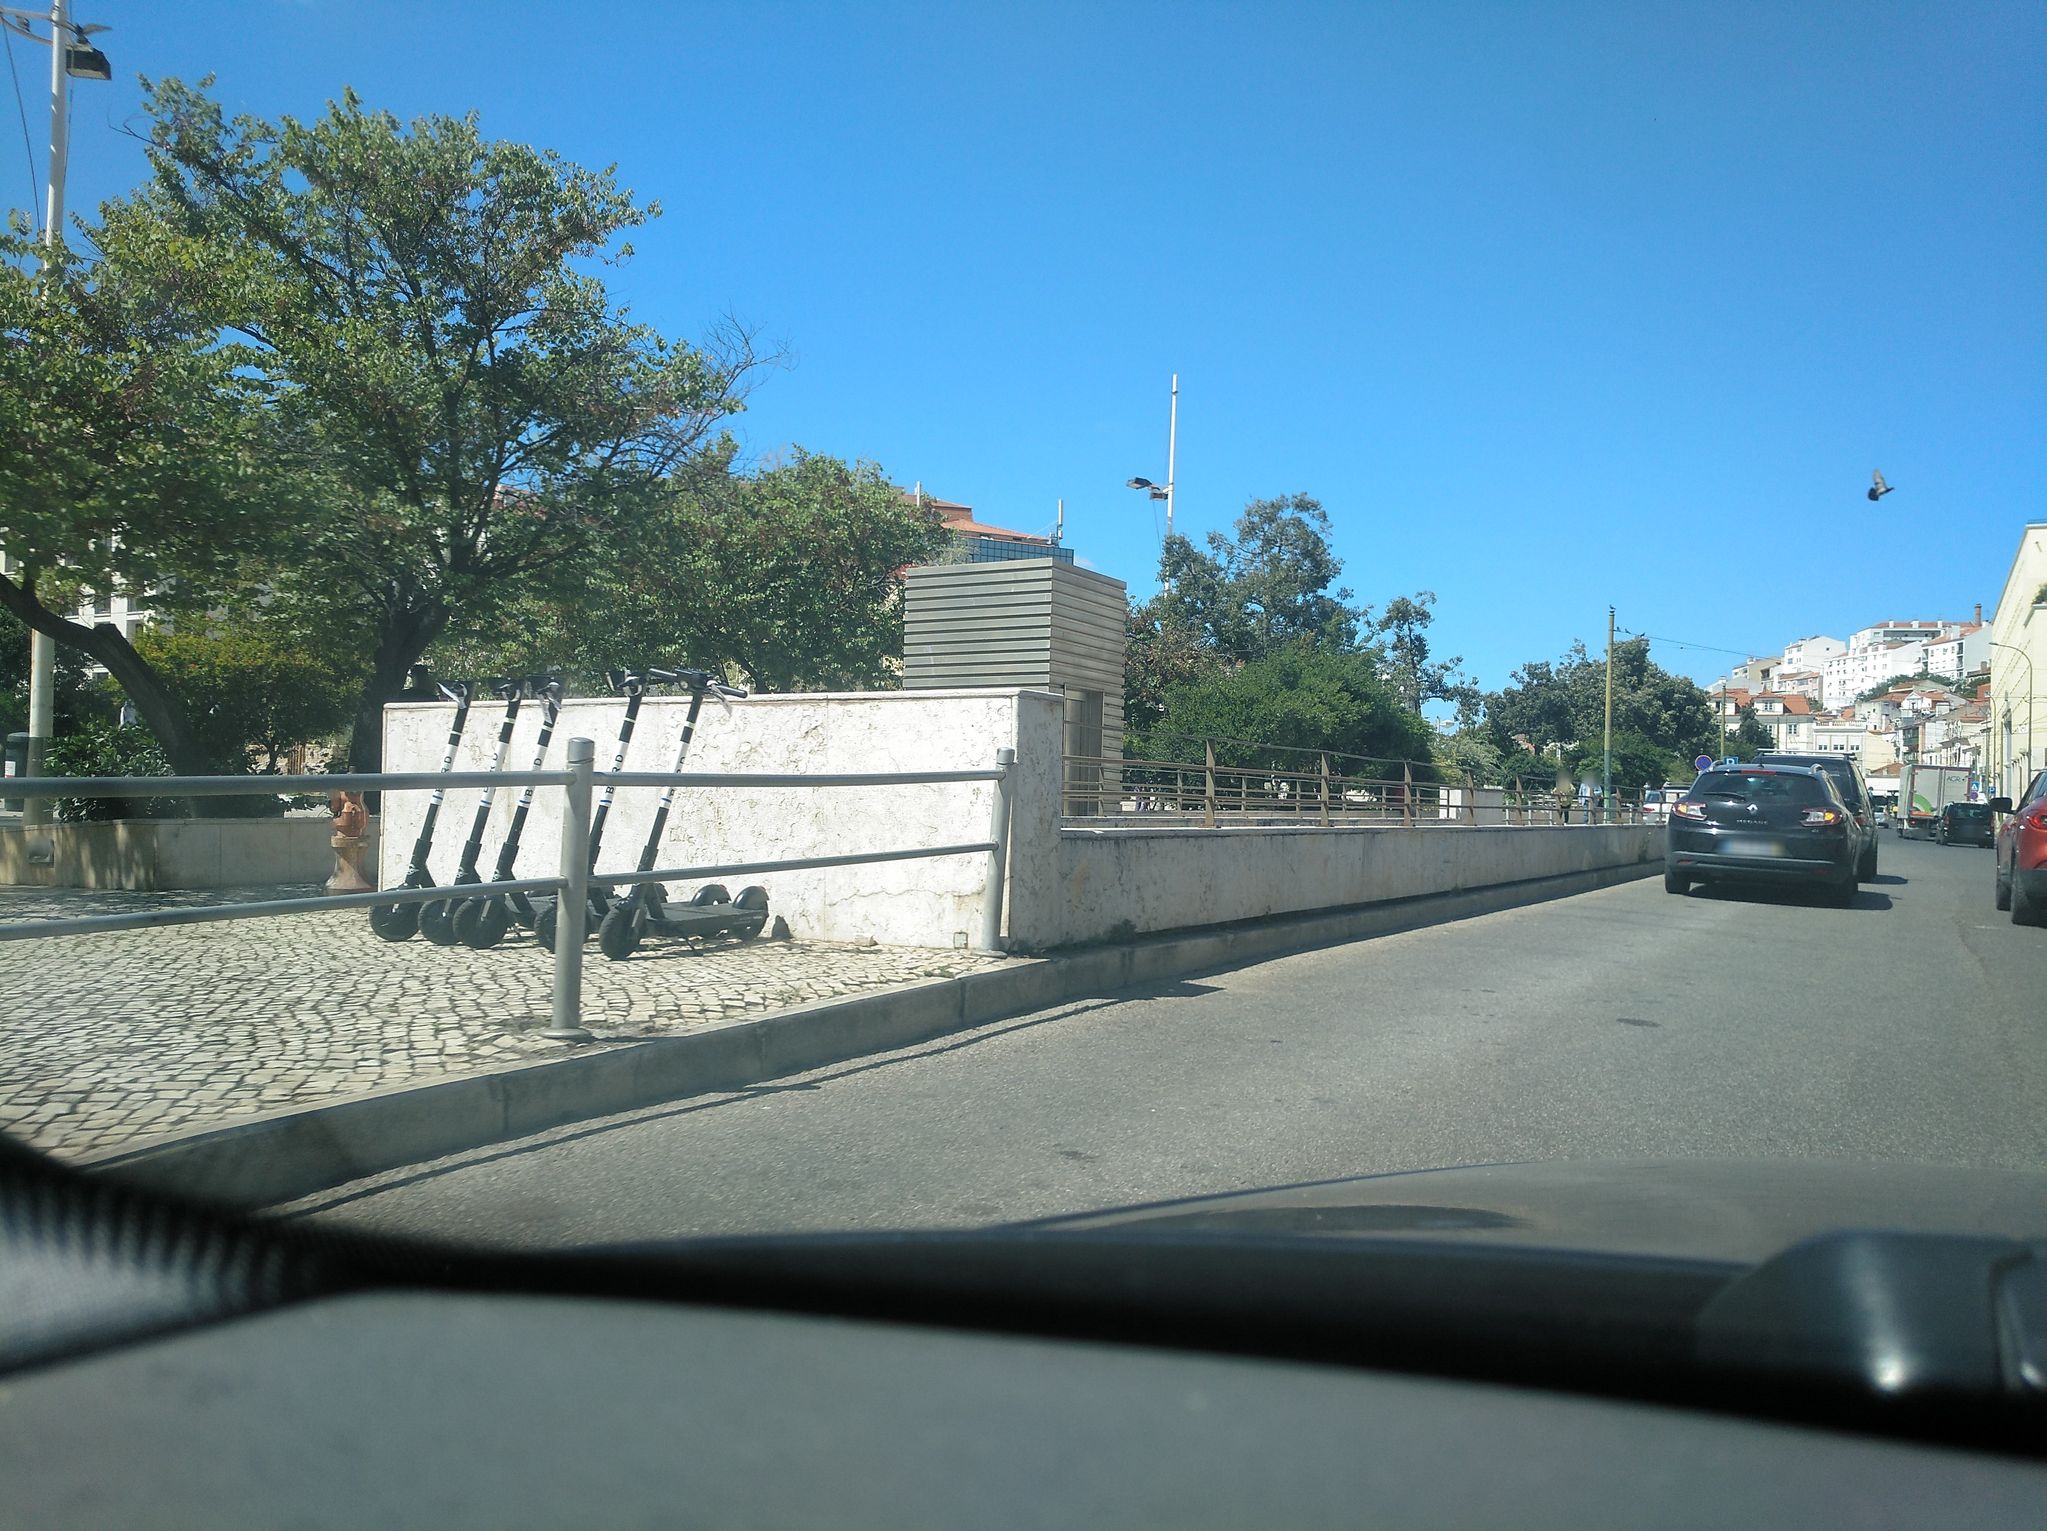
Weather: clear
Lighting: day
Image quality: good
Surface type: driving surface
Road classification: cycleway
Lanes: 3
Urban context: urban centre
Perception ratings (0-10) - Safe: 1.79, Lively: 5.85, Beautiful: 2.93, Boring: 4.85, Depressing: 8.1, Wealthy: 3.36